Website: crate-barrel
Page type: billing-address
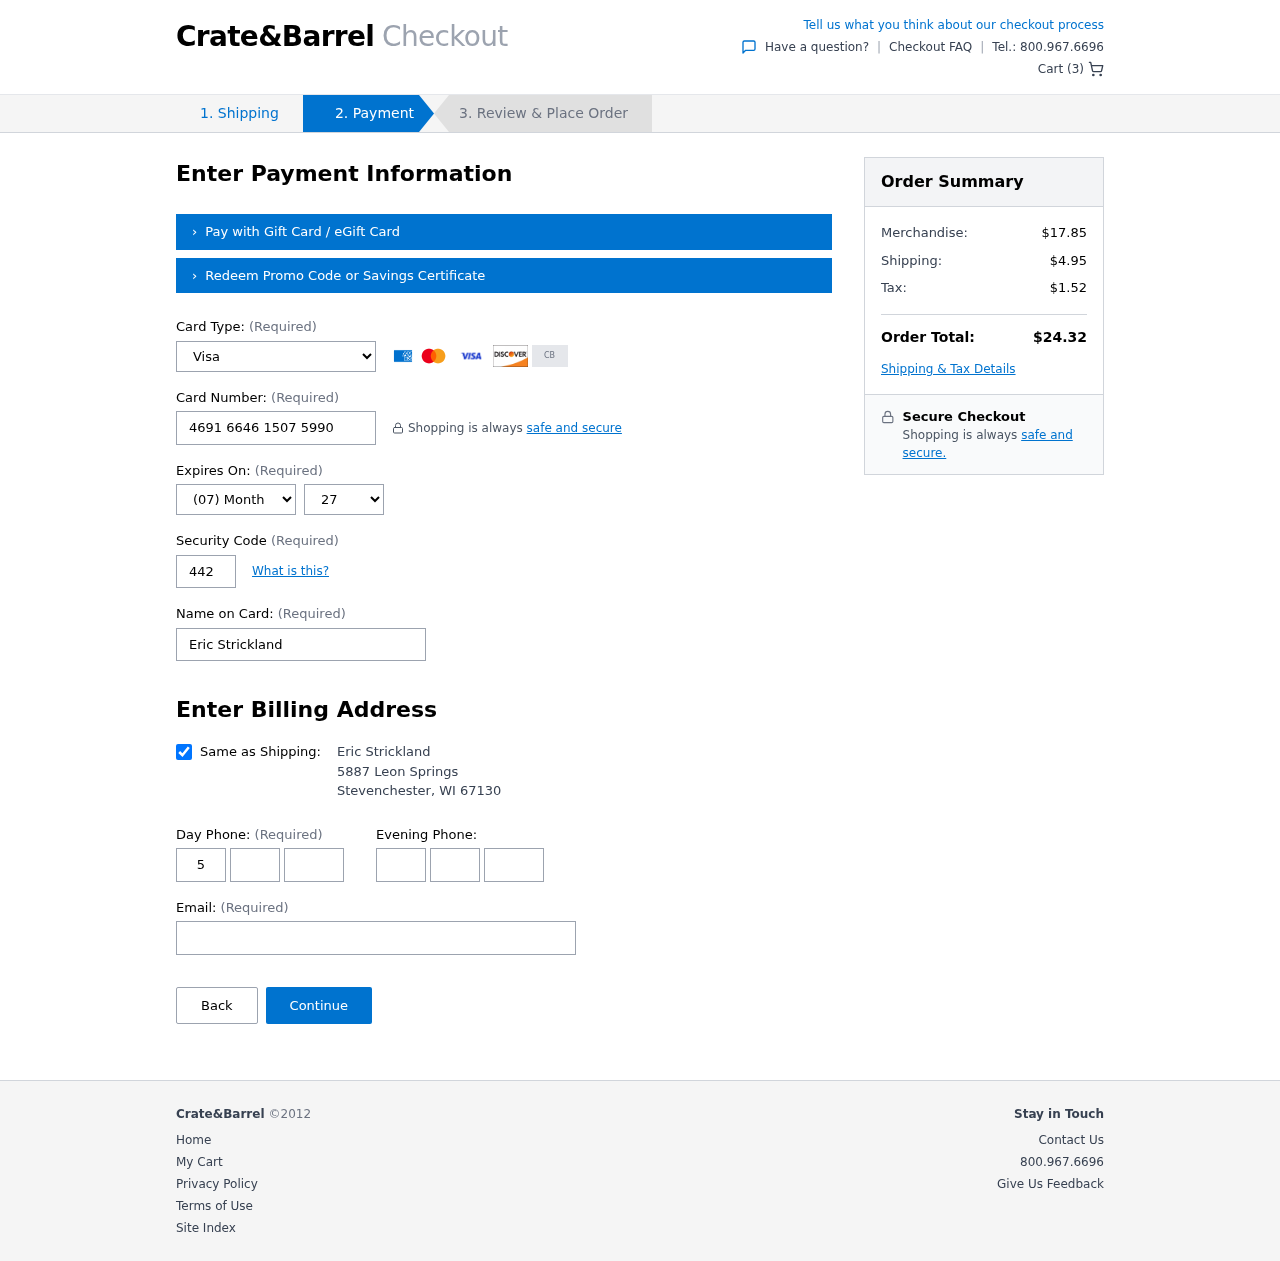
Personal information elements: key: PII_CARD_CVV
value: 442
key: PII_CARD_EXPIRY_MONTH
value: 07
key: PII_CARD_EXPIRY_YEAR
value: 27
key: PII_CARD_NUMBER
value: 4691 6646 1507 5990
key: PII_CARD_TYPE
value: Visa
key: PII_CITY
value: Stevenchester
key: PII_EMAIL
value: estrickland@yahoo.com
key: PII_FULLNAME
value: Eric Strickland
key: PII_PHONE_AREA
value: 593
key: PII_PHONE_PREFIX
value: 917
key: PII_PHONE_SUFFIX
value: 9608
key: PII_POSTCODE
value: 67130
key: PII_STATE_ABBR
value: WI
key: PII_STREET
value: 5887 Leon Springs
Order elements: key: ORDER_NUM_ITEMS
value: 3
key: ORDER_SUBTOTAL
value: $17.85
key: ORDER_SHIPPING_COST
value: $4.95
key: ORDER_TAX
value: $1.52
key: ORDER_TOTAL
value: $24.32